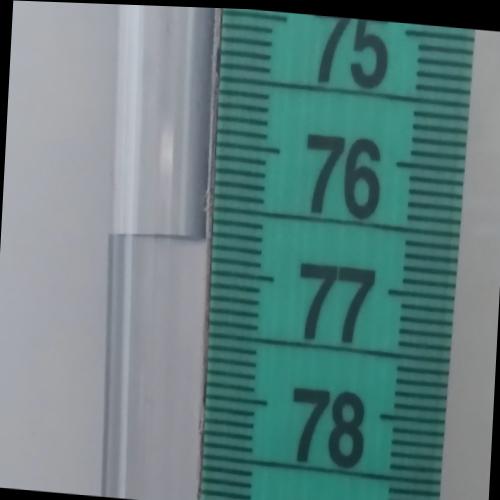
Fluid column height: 76.8 cm